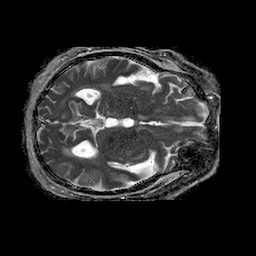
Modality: ADC
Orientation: axial
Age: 62
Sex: female
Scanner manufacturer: philips
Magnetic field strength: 1.5 T
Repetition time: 4.6 s
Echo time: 0.08631 s